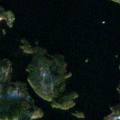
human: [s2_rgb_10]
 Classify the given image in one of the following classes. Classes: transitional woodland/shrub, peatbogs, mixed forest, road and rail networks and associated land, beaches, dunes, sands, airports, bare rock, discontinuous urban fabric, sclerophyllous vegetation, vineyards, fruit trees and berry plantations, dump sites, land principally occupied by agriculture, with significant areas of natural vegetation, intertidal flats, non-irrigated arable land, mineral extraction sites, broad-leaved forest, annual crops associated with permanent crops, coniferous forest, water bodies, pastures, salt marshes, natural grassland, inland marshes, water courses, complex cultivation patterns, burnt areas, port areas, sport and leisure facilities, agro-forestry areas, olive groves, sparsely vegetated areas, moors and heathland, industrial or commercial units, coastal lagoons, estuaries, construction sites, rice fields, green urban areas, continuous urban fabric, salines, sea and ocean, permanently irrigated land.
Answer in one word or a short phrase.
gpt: coniferous forest, mixed forest, water bodies